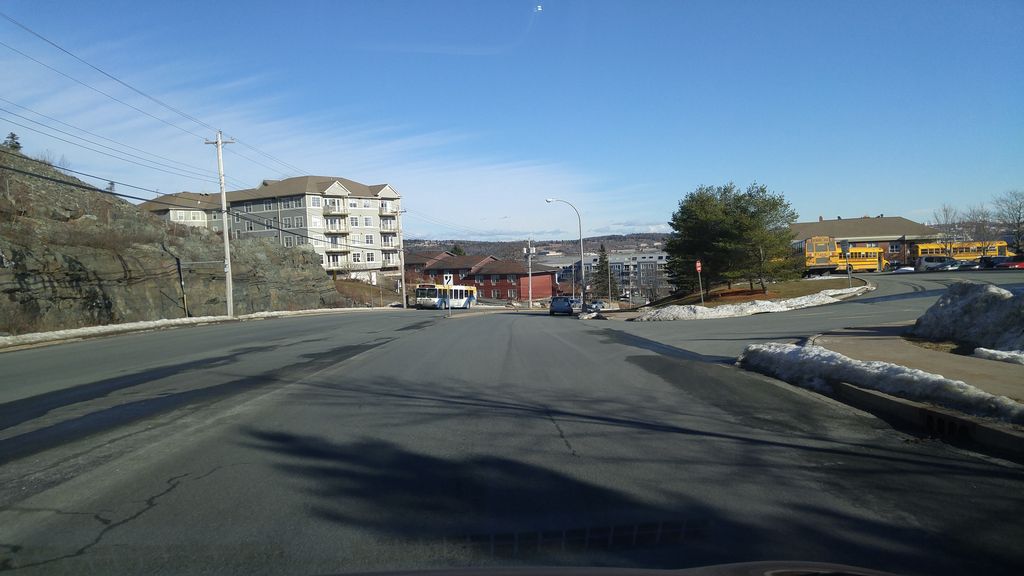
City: halifax